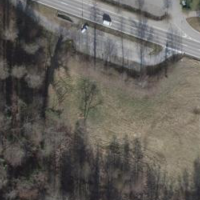
EUNIS habitat code: 25
Species observed at this site:
Geranium robertianum